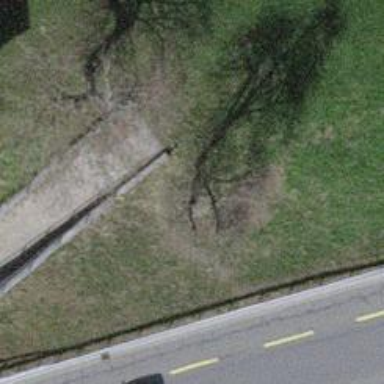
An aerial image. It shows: Well-maintained track road with grade 1 tracktype.